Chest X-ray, PA view. Patient: 59 years old, sex F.
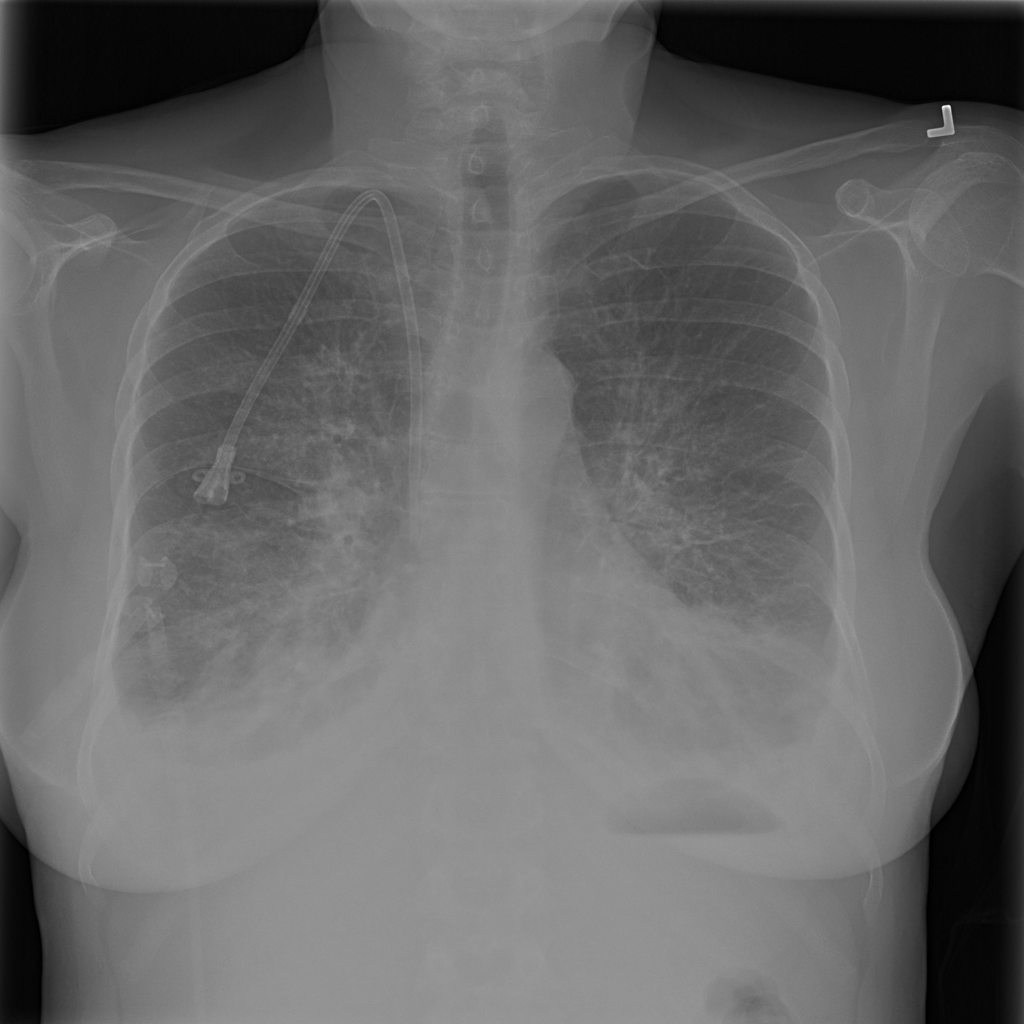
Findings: Effusion